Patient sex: M
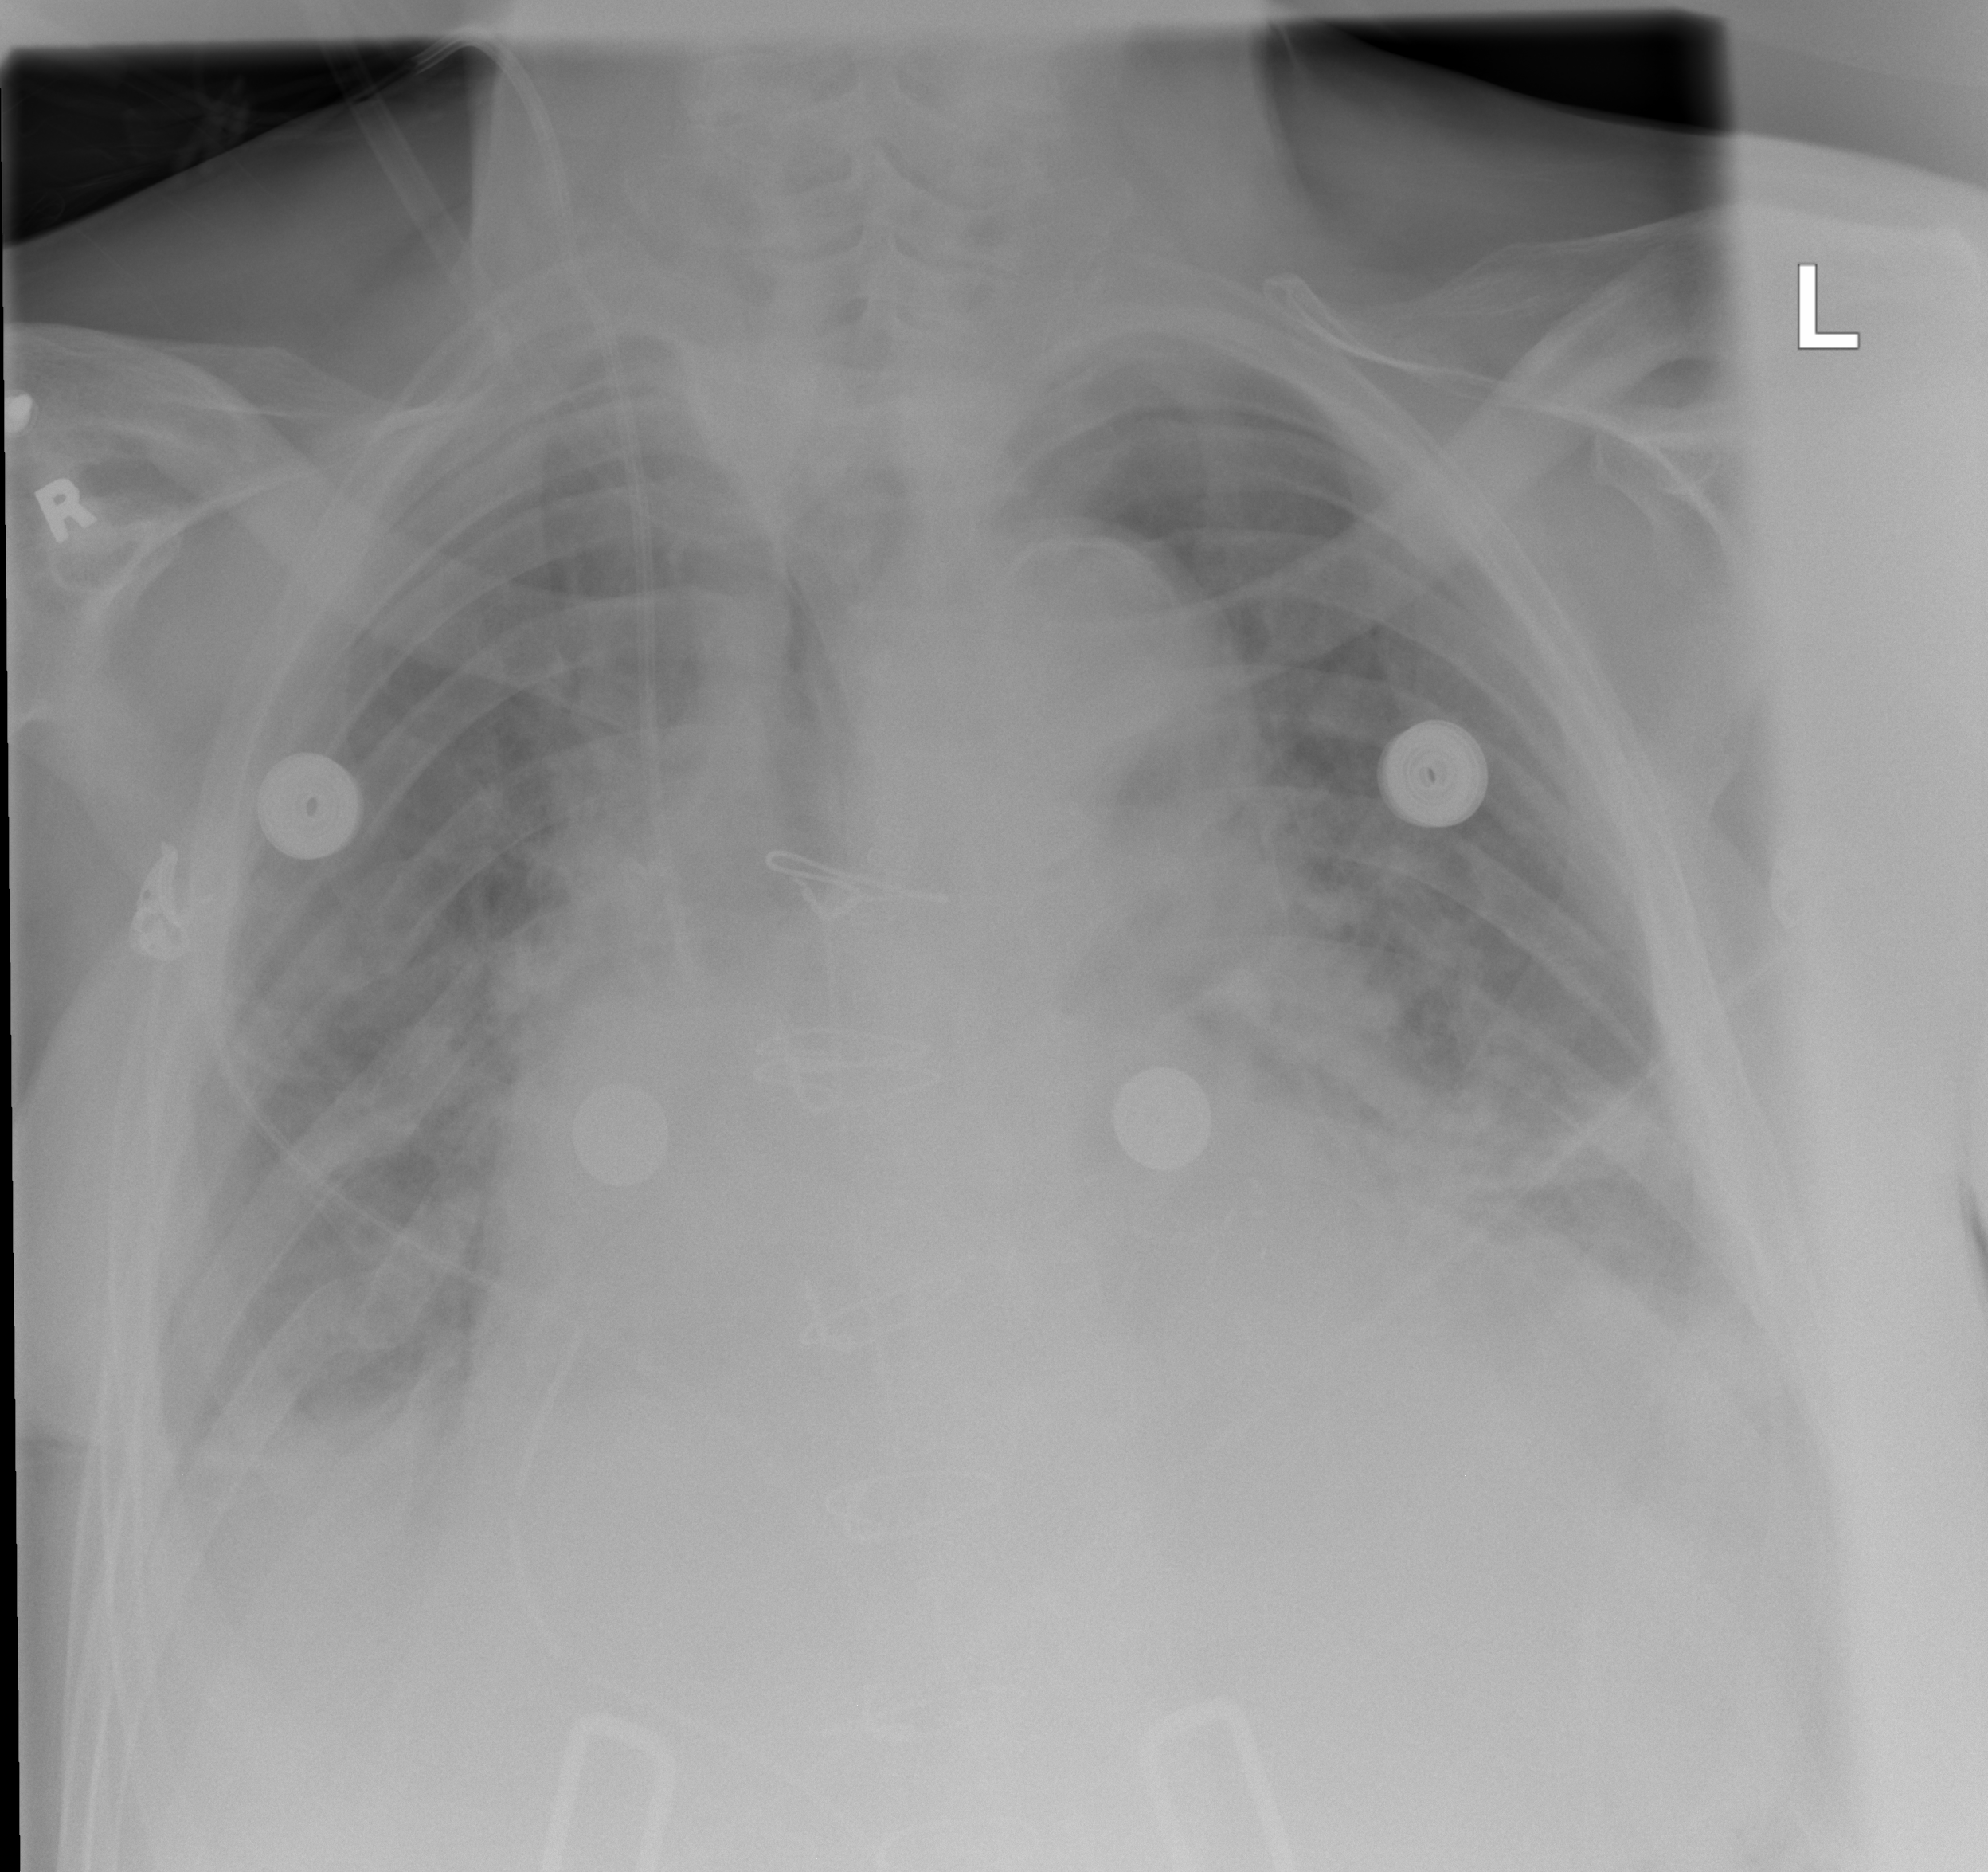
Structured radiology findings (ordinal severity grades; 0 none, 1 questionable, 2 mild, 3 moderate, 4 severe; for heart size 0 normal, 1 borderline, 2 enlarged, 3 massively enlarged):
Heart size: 3
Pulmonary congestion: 3
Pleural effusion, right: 2
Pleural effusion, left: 1
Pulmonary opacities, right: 2
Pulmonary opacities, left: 2
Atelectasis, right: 2
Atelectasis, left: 2